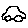
Label: car